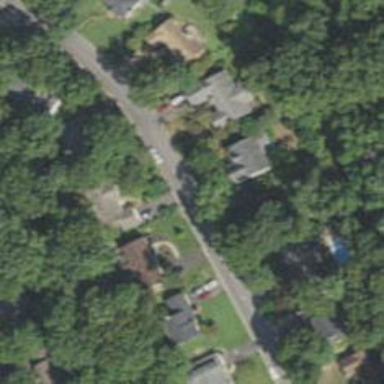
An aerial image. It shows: Driveway leading to service road.